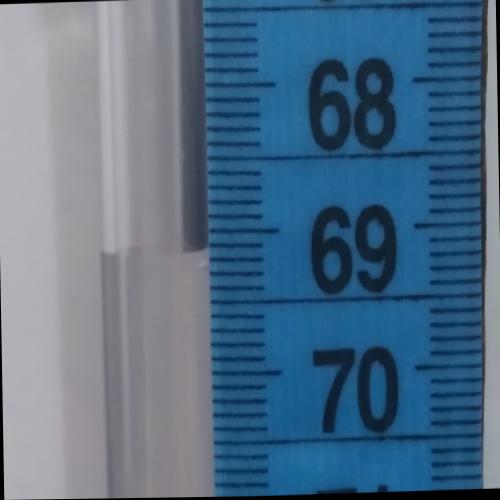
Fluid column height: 69.1 cm